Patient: sex F, age 77
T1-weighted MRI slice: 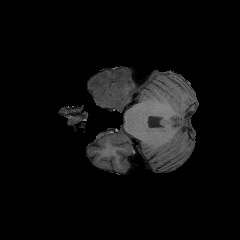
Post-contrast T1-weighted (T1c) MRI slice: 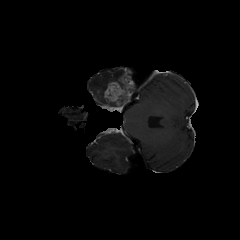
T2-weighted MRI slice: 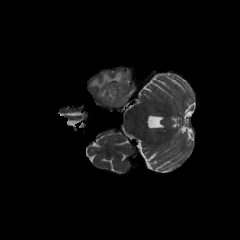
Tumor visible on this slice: yes
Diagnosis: Glioblastoma, IDH-wildtype
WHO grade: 4